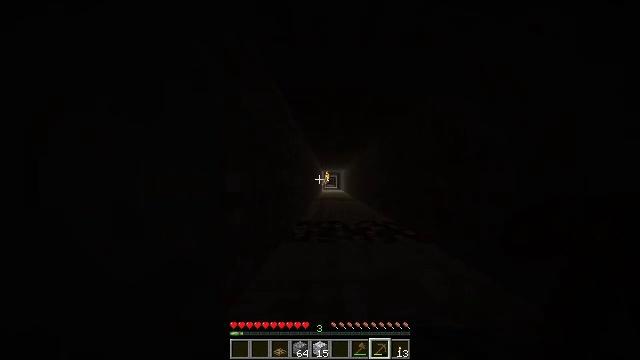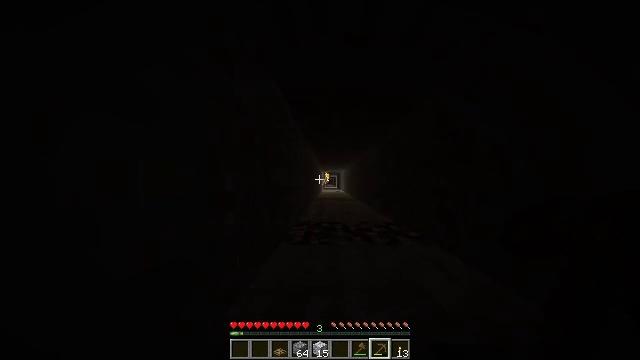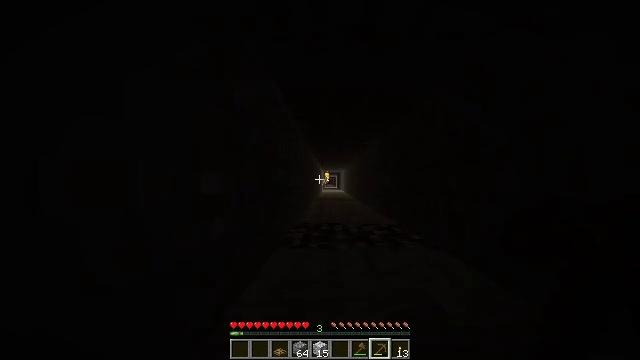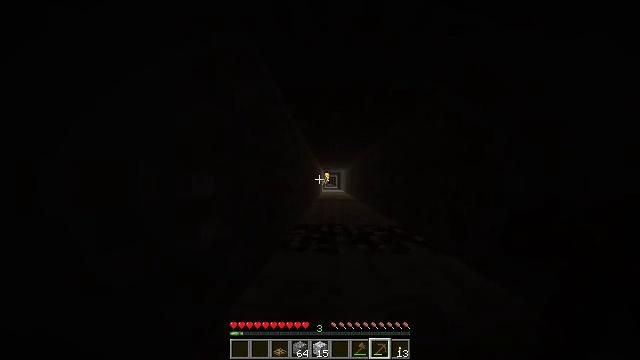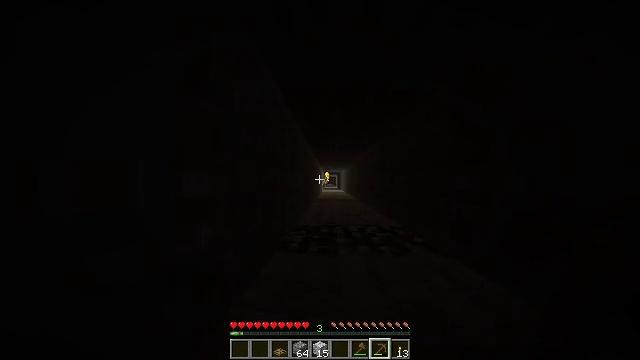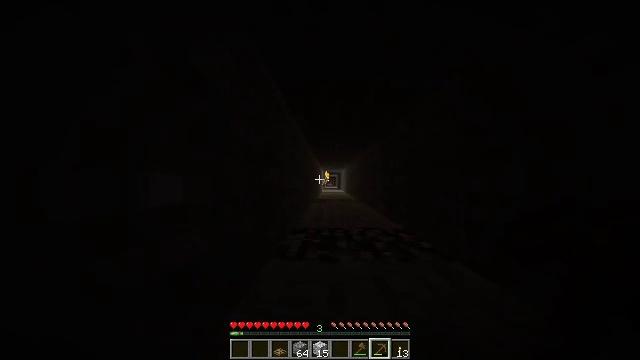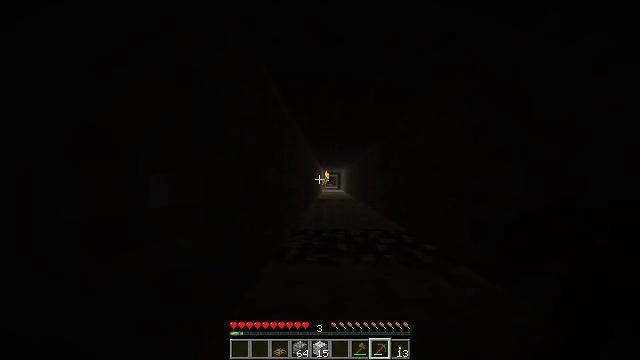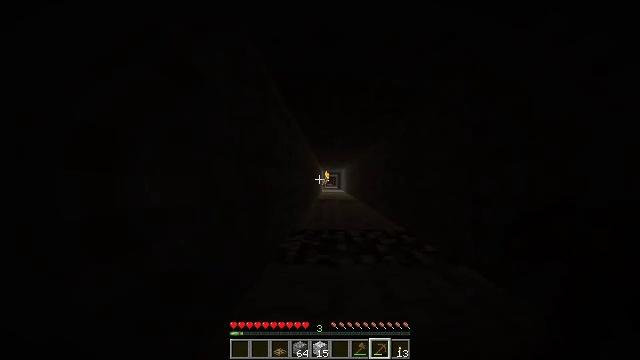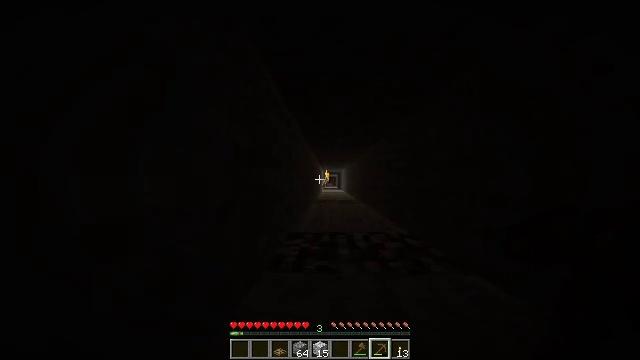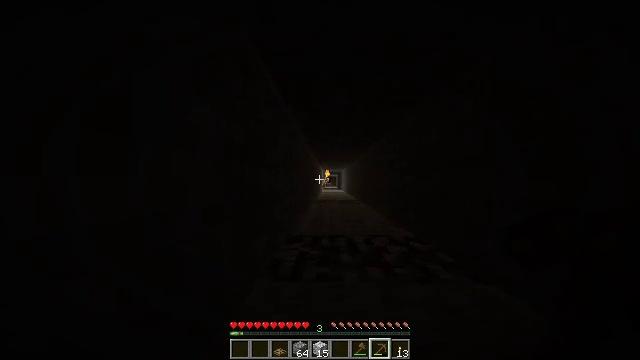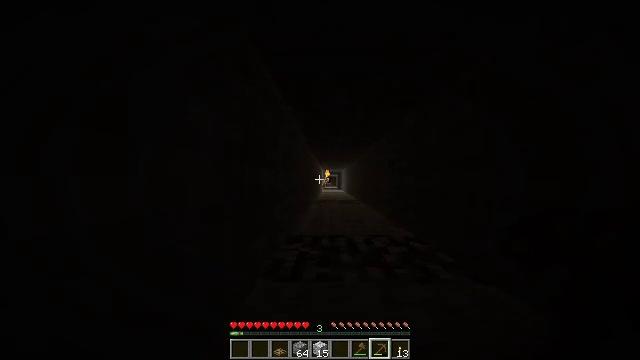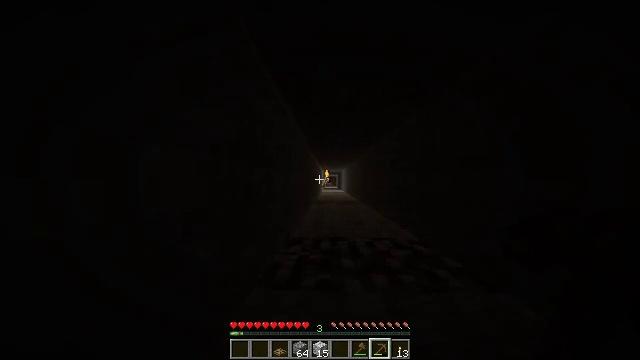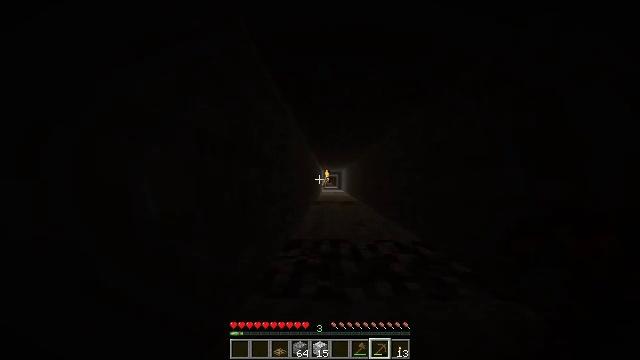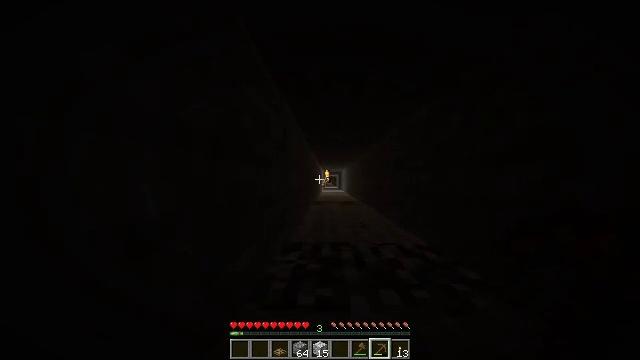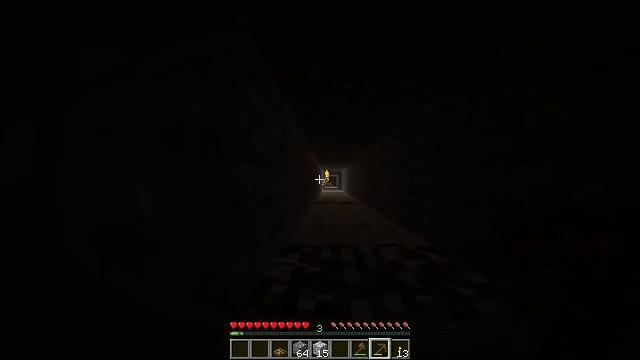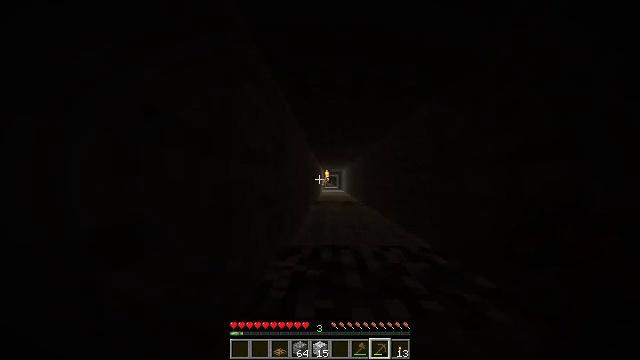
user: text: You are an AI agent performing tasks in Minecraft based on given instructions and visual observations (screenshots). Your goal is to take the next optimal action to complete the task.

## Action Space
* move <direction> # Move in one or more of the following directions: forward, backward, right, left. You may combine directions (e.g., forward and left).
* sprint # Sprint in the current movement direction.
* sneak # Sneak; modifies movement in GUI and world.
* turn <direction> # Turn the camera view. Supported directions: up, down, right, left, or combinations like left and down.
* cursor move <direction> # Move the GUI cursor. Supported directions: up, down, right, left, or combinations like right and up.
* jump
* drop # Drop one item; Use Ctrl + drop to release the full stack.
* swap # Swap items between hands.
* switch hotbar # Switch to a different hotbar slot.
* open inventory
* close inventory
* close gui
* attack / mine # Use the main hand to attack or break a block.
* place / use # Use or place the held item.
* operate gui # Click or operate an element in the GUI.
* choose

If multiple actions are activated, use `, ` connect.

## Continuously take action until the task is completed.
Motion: motion action
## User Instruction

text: Left click to collect the wall torch.
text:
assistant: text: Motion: move forward
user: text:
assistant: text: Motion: move forward
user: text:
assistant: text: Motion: move forward
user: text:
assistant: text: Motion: move forward
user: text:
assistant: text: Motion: move forward
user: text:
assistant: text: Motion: move forward
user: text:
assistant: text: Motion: move forward
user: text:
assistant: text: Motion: move forward
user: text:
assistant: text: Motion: move forward
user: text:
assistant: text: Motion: move forward
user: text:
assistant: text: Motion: move forward
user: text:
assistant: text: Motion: move forward
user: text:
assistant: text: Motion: move forward
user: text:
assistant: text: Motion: move forward
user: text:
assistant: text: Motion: move forward
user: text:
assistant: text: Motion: move forward
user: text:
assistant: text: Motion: move forward
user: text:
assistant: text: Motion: move forward
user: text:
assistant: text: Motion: move forward
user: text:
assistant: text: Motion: move forward
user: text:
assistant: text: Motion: move forward
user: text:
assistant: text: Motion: move forward
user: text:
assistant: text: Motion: move forward
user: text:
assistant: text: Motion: move forward
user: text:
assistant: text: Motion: move forward
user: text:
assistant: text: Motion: move forward
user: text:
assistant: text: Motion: move forward
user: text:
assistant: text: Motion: move forward
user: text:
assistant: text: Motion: move forward
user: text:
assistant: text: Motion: move forward